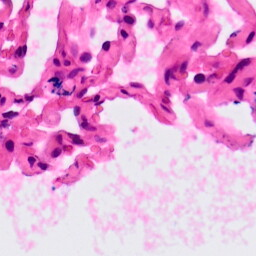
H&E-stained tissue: Lung